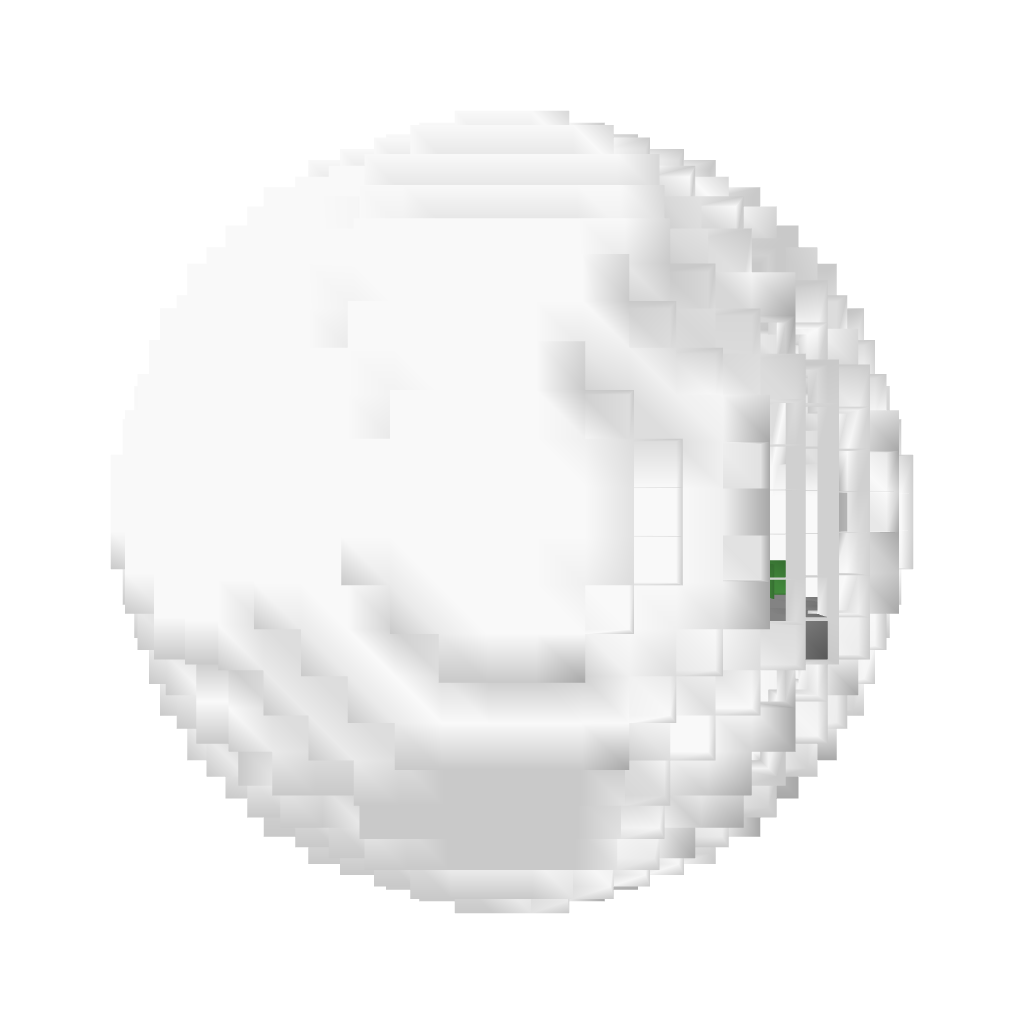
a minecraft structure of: bio sphere good quality